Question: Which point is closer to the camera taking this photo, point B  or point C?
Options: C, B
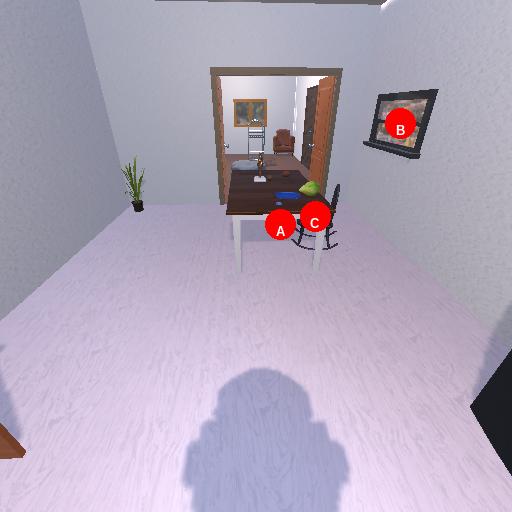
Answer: C